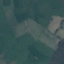
Label: Pasture